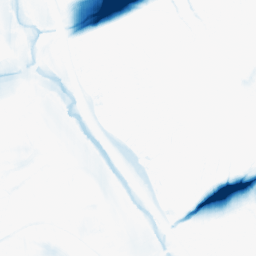
Category: morphological
Decomposition family: morphological_ellipse
Decomposition parameters: operation: closing
width: 50
height: 10
Upsampling method: cubic_catmull_rom
Upsampling parameters: scale: 8
Upsampling scale: 8